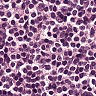
Metastatic tissue present: no